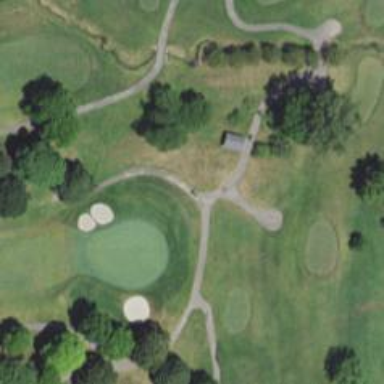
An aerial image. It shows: Path for both roads and golfers.